Chest X-ray:
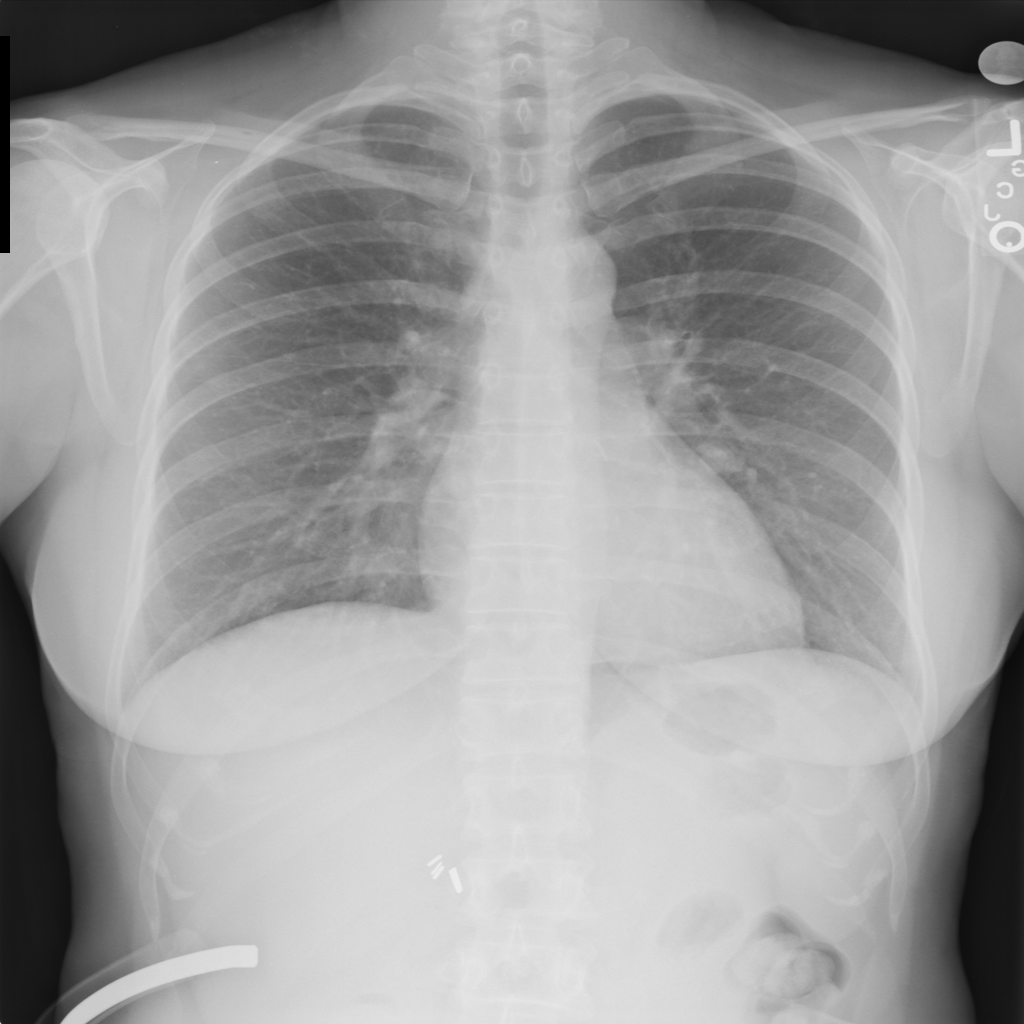
No abnormal finding: yes